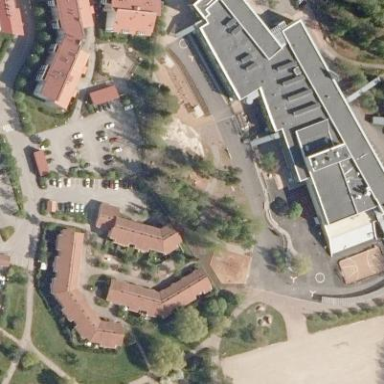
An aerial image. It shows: School building.